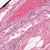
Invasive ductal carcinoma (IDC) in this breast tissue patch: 0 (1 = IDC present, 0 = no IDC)